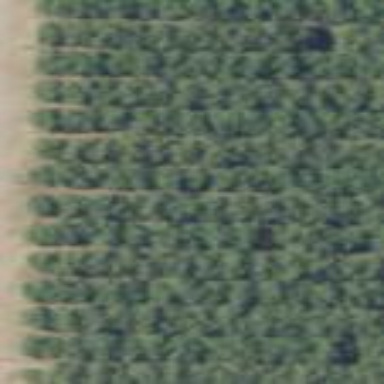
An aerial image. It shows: Almond orchard with rows of almond trees.